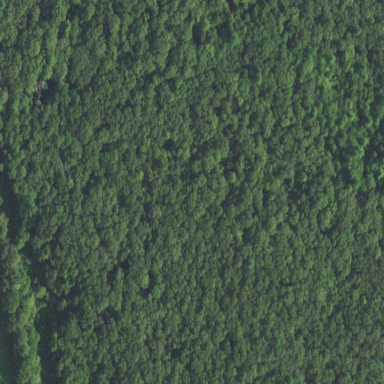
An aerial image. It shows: Mixed woodland area with various types of leaves.